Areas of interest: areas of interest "Tennis Court"
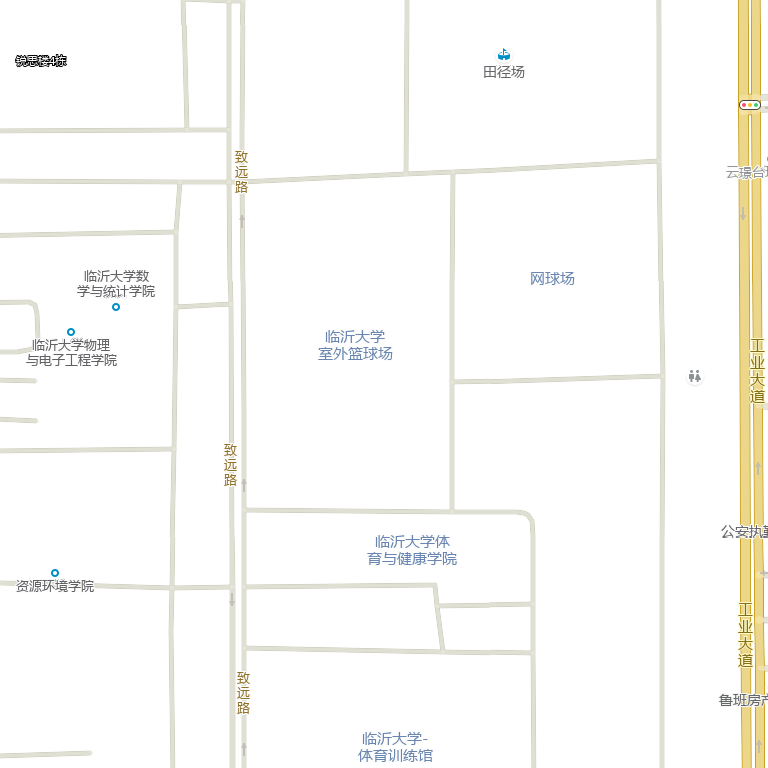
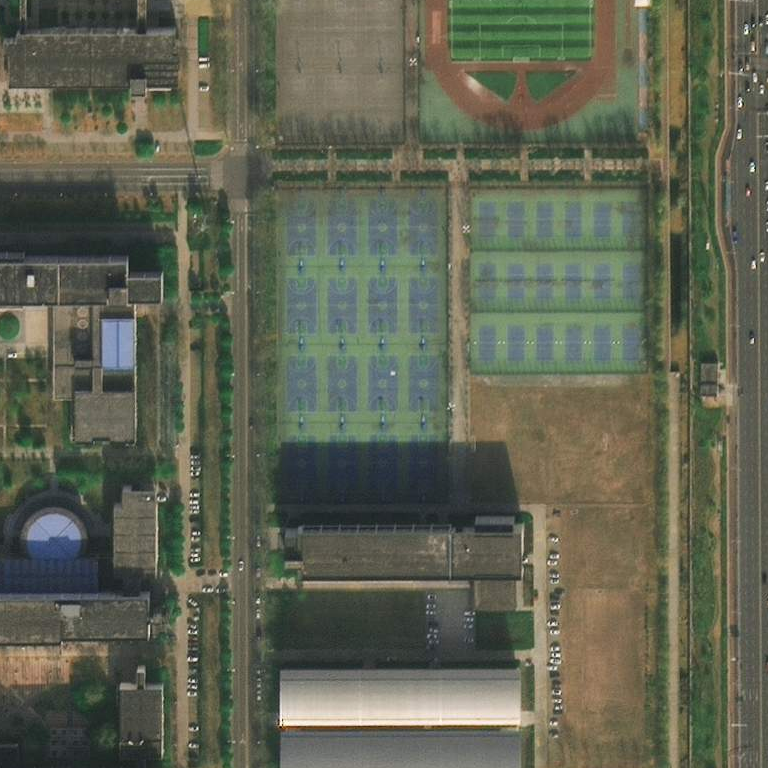